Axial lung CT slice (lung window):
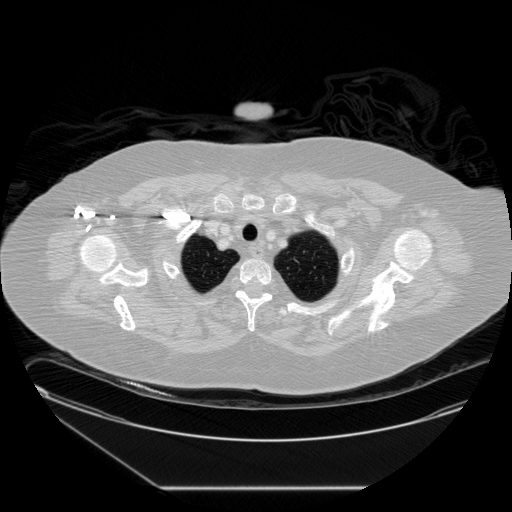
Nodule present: no